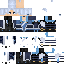
A male skeleton skin with dark skin, wearing brown helmet dressed in a blue armor chest and black pants, featuring a closed mouth.